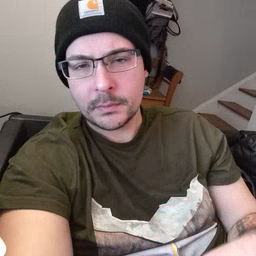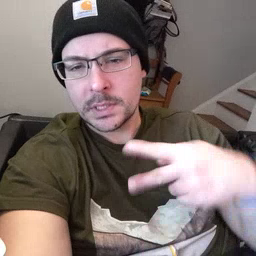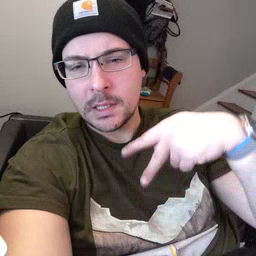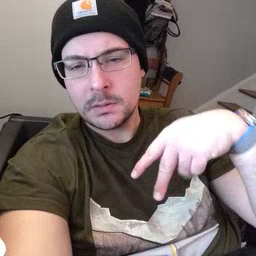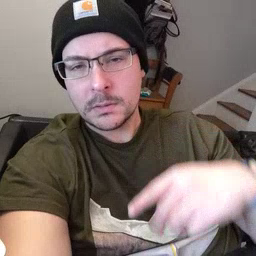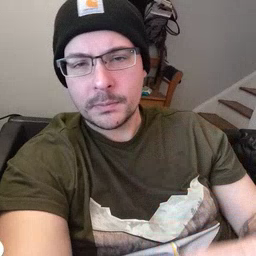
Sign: dance